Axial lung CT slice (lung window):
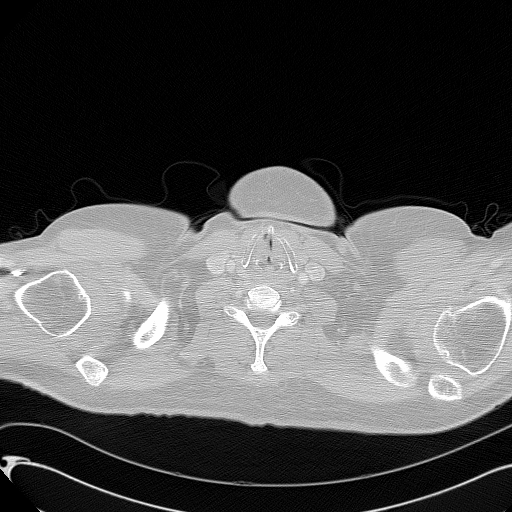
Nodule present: no